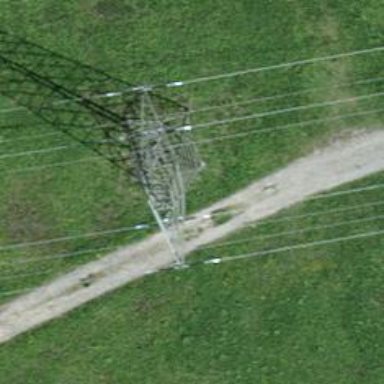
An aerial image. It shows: Towering power structure.